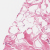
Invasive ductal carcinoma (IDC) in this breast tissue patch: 0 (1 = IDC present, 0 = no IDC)